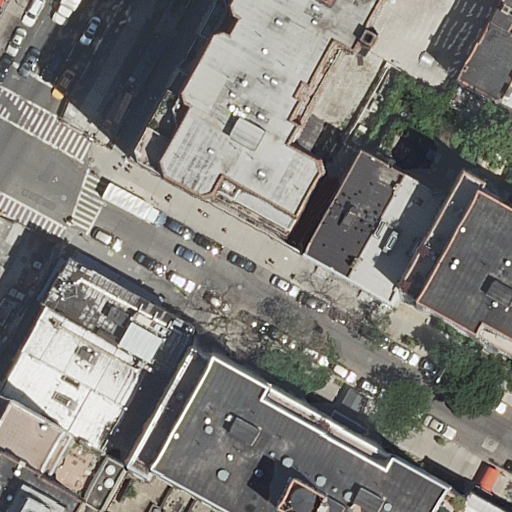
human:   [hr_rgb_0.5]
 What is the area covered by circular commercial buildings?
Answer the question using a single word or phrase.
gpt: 0m2

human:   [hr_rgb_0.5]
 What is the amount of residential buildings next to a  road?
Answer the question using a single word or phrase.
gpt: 12

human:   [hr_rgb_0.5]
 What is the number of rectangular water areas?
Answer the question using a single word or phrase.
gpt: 0

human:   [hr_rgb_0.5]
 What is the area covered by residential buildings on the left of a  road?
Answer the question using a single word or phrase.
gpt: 1135m2

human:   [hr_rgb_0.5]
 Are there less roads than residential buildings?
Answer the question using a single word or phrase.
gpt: yes

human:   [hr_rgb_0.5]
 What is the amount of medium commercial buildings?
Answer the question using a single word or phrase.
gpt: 0

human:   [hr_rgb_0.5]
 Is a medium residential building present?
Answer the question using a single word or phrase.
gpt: yes

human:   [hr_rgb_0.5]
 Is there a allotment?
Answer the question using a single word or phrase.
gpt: no

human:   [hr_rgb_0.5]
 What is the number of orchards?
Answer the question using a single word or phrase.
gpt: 0

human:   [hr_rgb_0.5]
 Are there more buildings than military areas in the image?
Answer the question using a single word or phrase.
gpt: yes

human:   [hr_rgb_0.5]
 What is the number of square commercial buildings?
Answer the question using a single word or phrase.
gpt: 0

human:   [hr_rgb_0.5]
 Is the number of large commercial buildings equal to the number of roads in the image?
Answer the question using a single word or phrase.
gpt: no

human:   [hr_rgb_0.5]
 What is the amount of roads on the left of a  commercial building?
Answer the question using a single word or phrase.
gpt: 0

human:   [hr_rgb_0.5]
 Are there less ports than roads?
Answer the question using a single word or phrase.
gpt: yes

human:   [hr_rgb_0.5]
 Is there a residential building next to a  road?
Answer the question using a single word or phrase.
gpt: yes

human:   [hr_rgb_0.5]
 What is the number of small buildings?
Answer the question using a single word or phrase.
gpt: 3

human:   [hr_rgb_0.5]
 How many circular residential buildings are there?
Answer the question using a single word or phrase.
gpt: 0

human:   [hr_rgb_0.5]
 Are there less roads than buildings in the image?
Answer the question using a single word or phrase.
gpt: yes

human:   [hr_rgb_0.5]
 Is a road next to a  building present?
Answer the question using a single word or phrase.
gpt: yes

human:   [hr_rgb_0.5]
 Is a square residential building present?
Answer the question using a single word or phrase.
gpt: no

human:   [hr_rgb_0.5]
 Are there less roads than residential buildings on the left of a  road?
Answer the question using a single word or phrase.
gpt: no

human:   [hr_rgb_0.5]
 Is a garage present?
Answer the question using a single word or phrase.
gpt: no

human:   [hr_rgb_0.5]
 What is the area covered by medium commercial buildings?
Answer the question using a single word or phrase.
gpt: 0m2

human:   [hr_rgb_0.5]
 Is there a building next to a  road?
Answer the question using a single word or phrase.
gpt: yes

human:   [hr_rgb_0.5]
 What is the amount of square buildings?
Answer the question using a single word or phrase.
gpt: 0

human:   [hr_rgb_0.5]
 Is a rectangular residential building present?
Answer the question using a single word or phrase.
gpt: yes

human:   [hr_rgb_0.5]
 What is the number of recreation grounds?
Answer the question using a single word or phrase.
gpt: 0

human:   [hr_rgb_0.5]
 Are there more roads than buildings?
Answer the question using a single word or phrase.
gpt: no

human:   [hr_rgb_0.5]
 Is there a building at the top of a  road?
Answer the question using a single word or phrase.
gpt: yes

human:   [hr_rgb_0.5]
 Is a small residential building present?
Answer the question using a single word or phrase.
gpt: yes

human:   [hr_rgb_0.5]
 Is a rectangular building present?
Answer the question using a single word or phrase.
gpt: yes

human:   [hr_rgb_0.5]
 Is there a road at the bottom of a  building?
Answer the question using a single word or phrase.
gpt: yes

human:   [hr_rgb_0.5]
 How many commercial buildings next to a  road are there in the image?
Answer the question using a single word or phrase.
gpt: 0

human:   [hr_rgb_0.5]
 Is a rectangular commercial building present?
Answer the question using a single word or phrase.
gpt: no

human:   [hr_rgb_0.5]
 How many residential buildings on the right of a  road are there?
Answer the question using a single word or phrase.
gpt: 10

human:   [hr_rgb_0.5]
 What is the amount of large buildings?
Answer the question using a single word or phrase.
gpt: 1